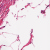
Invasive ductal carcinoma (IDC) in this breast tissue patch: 0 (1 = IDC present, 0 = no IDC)